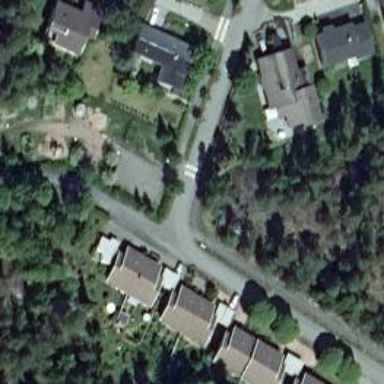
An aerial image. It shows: Cycleway.